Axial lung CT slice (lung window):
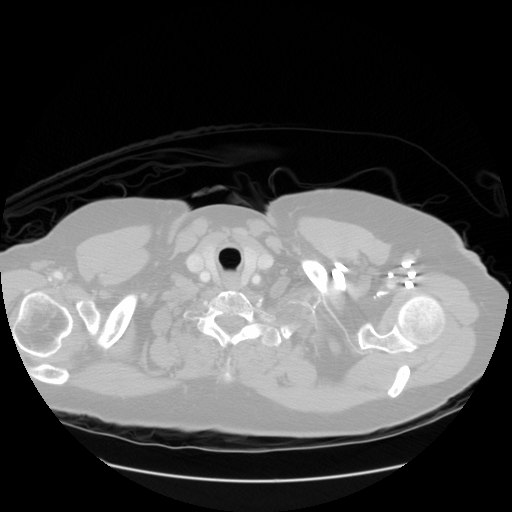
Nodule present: no